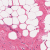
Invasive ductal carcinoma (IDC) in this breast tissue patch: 0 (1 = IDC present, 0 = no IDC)